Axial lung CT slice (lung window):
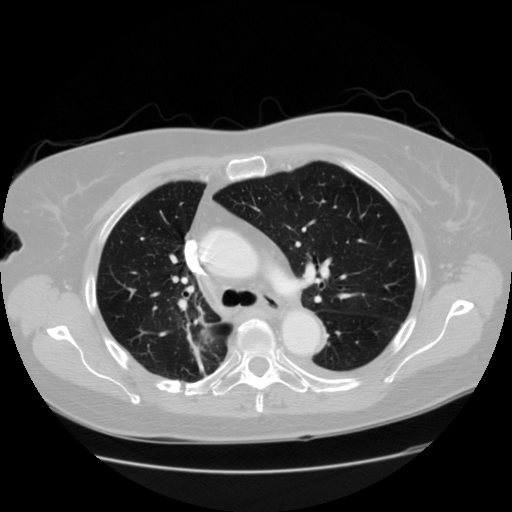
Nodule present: no